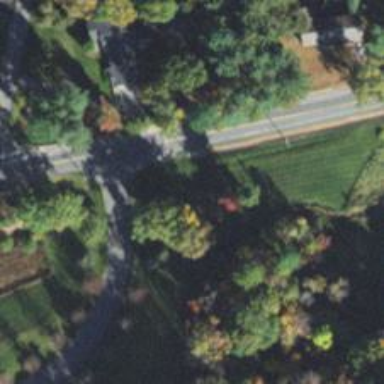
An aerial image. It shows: Marked crossing on the road.